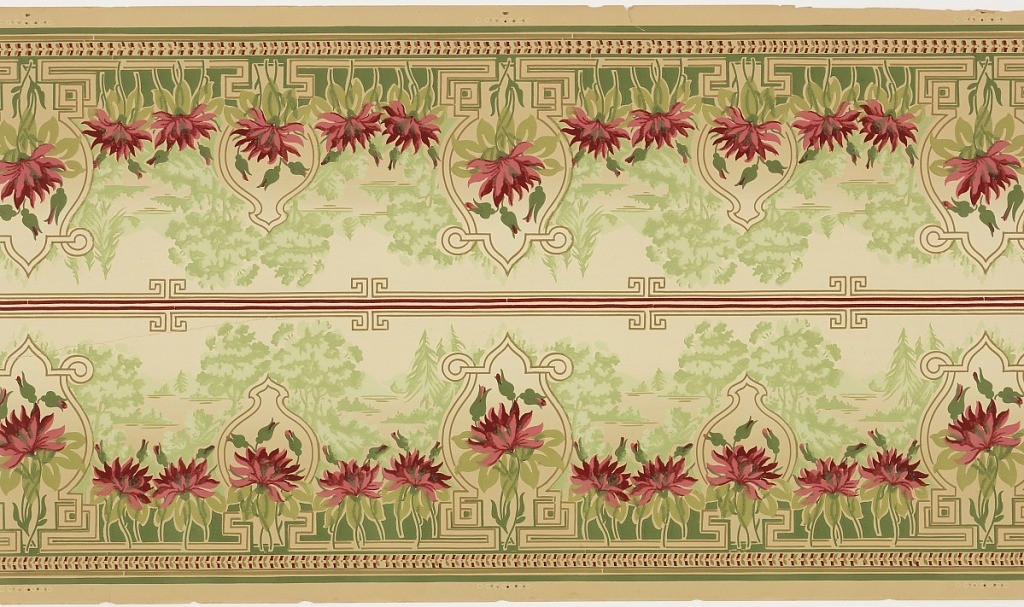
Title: Frieze
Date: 1905–1915
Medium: Machine-printed paper
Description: Landscape view with pine and deciduous trees, floral medallion in front; printed 2 across.